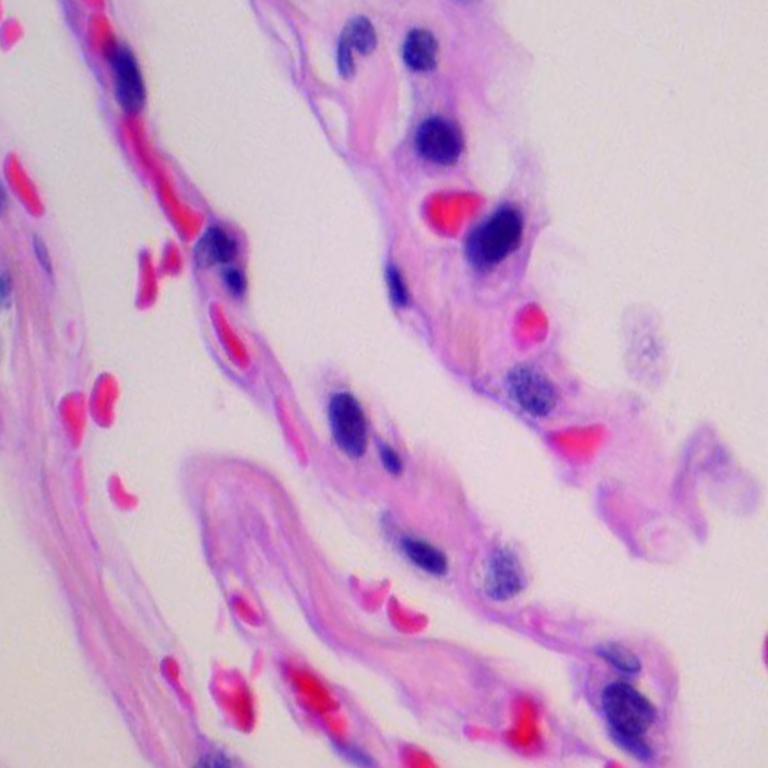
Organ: lung
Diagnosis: benign